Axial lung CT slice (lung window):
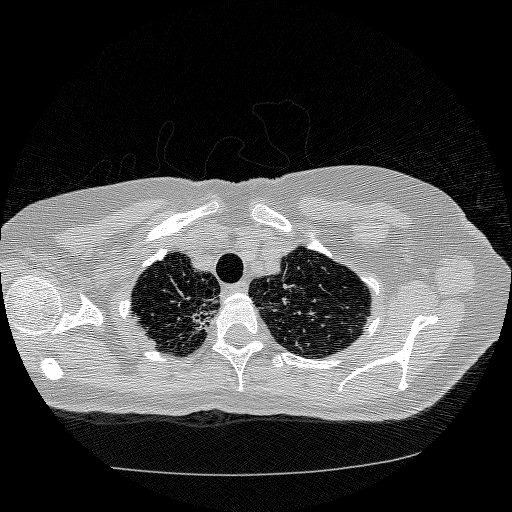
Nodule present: no